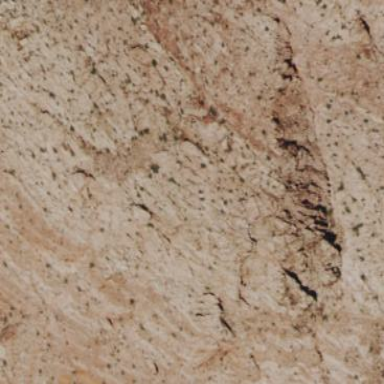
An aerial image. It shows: Brown cliff in natural setting.